Interaction volume radius: 10 \u00c5
Interaction volume height: 15 \u00c5
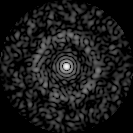
Disorder parameter: 0.87